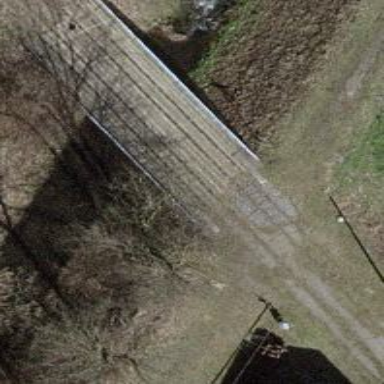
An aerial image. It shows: Narrow-gauge railway bridge with contact lines. The railway is preserved.